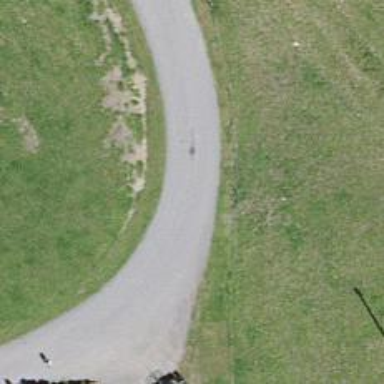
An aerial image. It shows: Unclassified road.